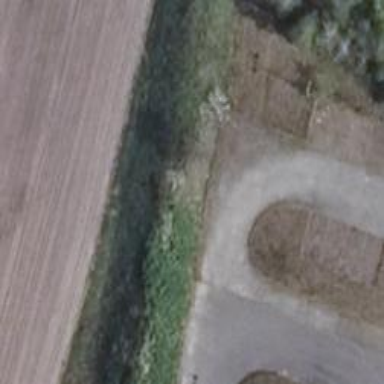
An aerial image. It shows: Asphalt parking aisle designated as service road.